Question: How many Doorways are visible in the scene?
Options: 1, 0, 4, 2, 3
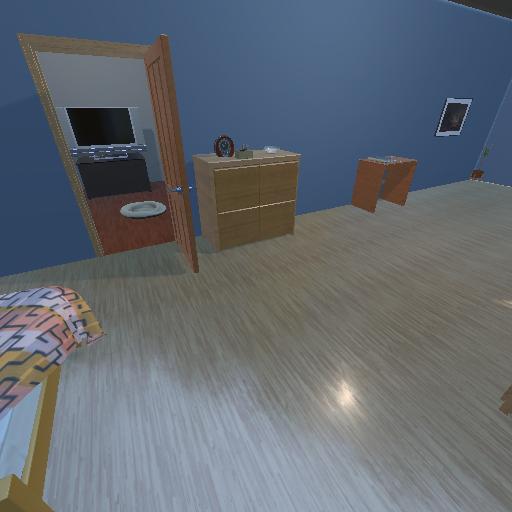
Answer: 1